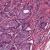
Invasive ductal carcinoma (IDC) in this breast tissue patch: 1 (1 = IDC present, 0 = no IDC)